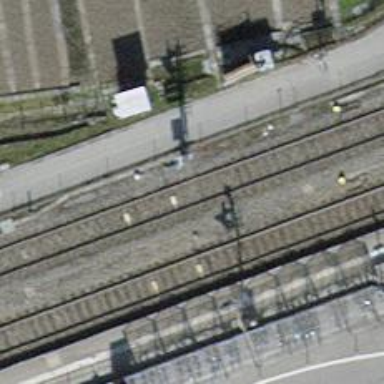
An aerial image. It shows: Railway signal.